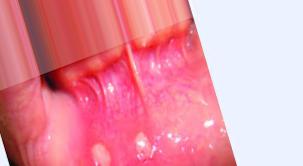
Condition: Mouth Ulcer